Field crop: tomato
Growth stage: 2
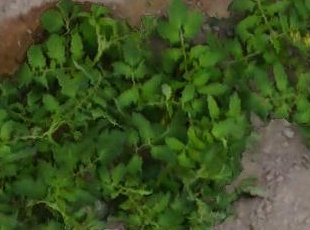
Species: tomato